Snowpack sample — Loveland Pass, Silver Plume, Colorado, USA (1/12/25, 11:40 AM MST)
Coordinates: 39.66, -105.88
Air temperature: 7 °F
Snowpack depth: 140 cm
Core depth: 10 cm
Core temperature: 41 °F
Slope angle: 11°, slope face: 30°
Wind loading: high
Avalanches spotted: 2
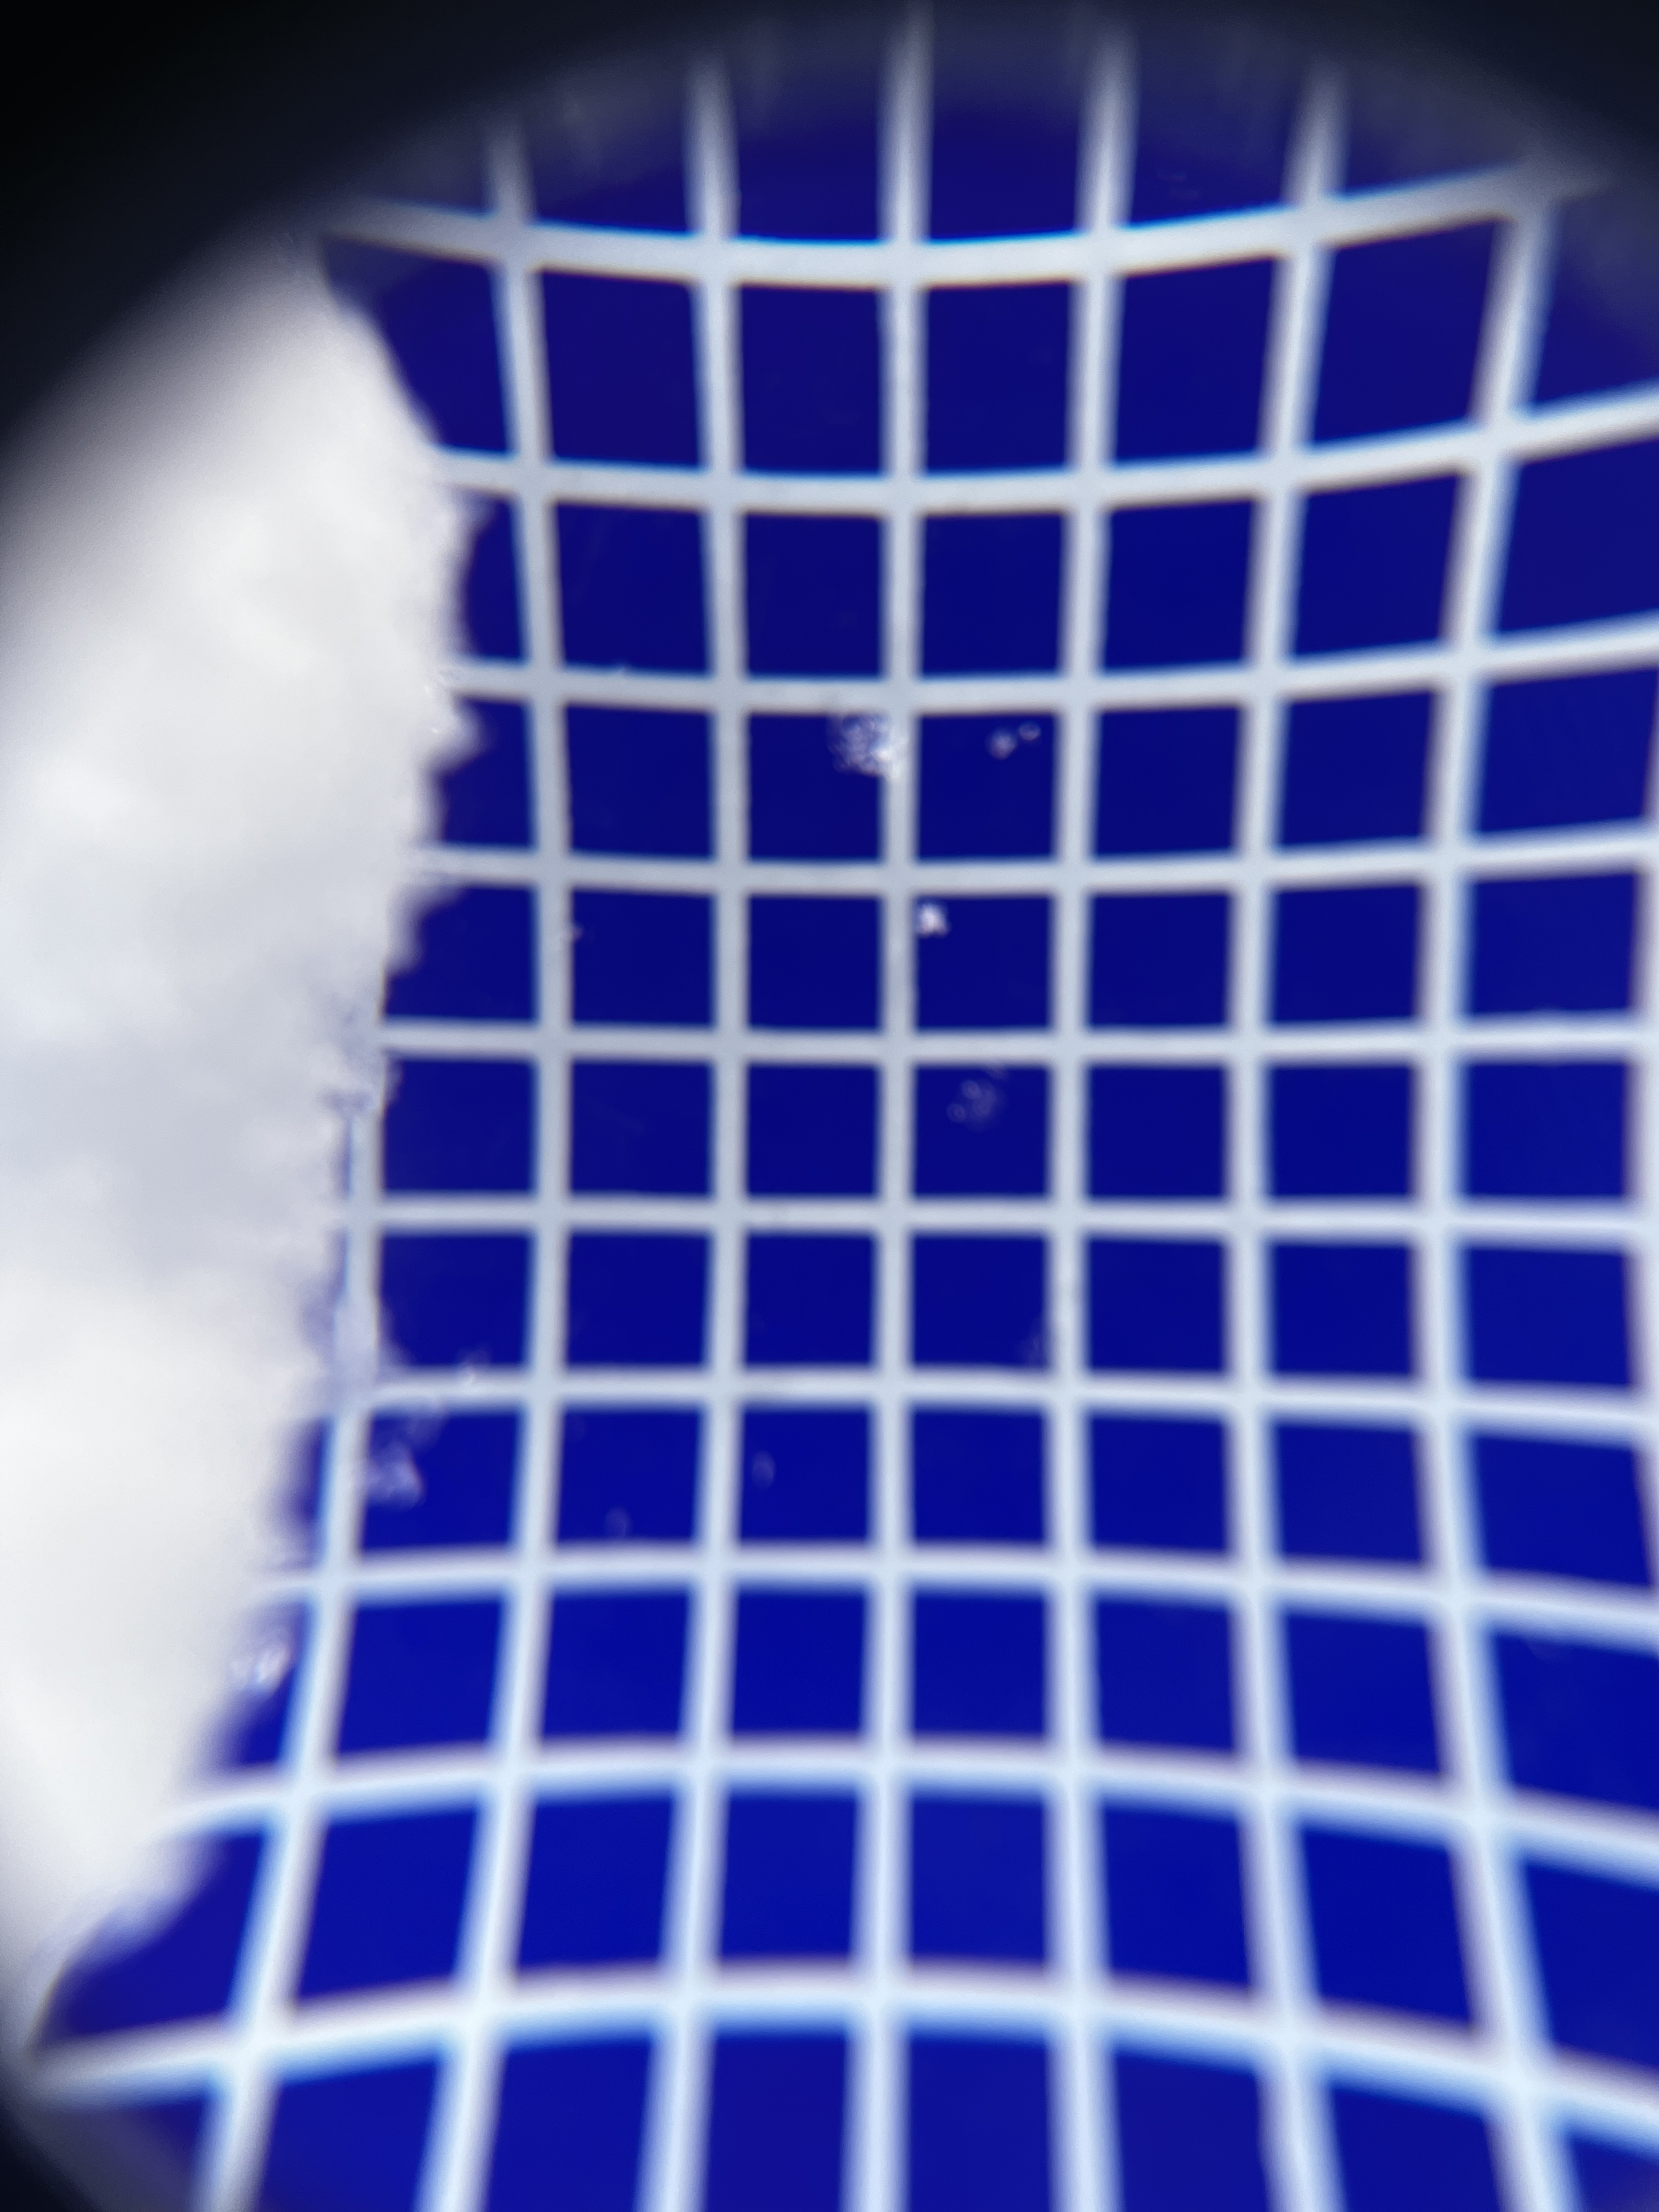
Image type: magnified_profile
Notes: Pilot using slightly modified coring method that took too large segment for snow profile picturing, advised not to use in higher level models. Two avalanche on south face nearby, partially cloudy with light snow in the last 24 hours. Lots of wind loading on eastern features.